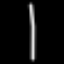
Label: line